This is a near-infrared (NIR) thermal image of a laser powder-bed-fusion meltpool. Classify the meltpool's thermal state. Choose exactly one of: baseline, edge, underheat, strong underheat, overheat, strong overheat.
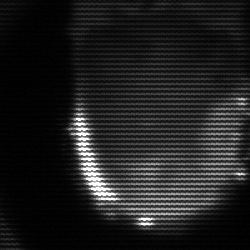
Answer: baseline